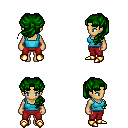
a pixel art fantasy rpg character, female body template, human, tanned skin, teal pirate shirt, red pants, green princess hairstyle, gold boots, four views (front, back, left, right), 2x2 character sprite sheet, small pixel art, hard edges, no anti-aliasing